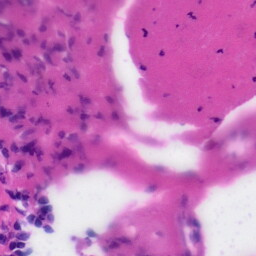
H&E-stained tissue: Tonsil